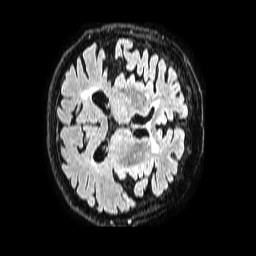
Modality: FLAIR
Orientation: axial
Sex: female
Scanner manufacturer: philips
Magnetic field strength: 1.5 T
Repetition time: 4.8 s
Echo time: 0.3 s